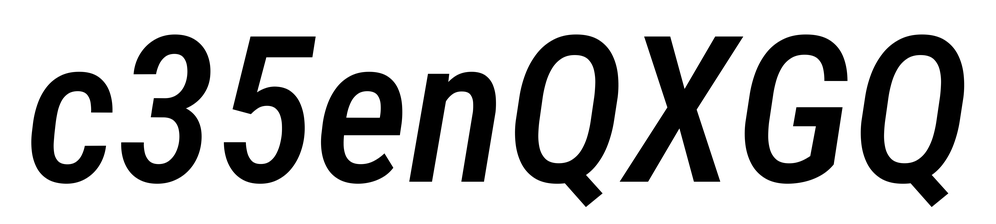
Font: Roboto-Italic_Condensed_Medium_Italic